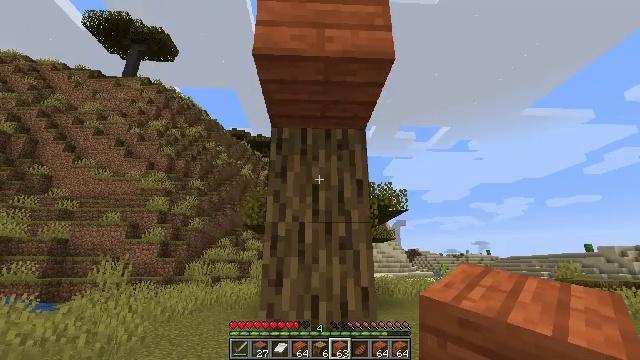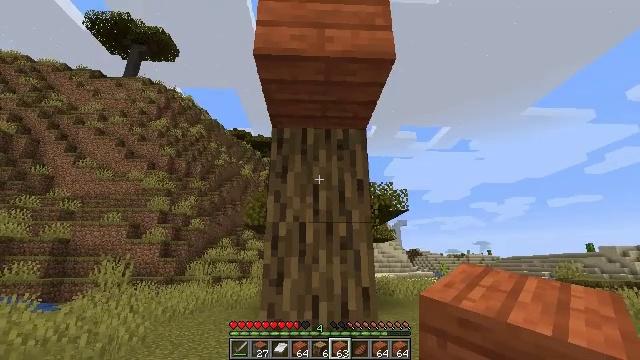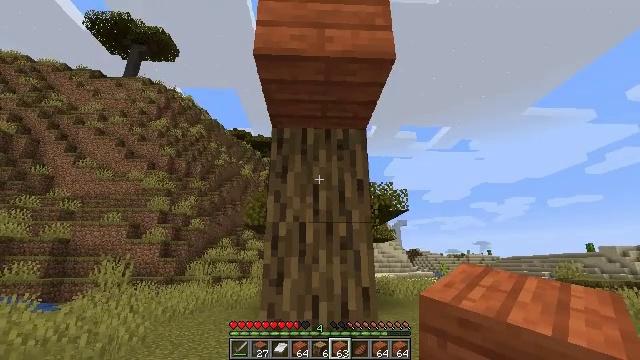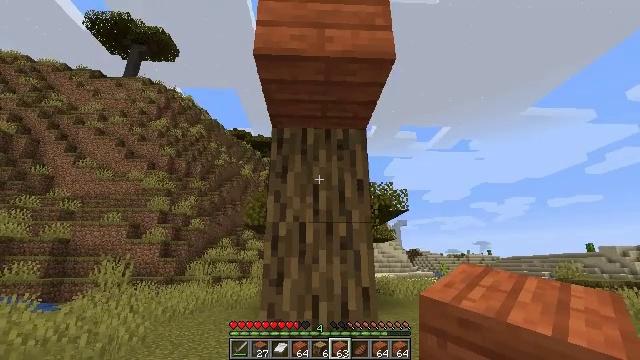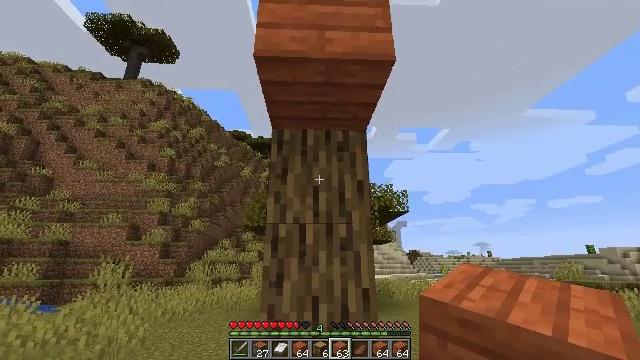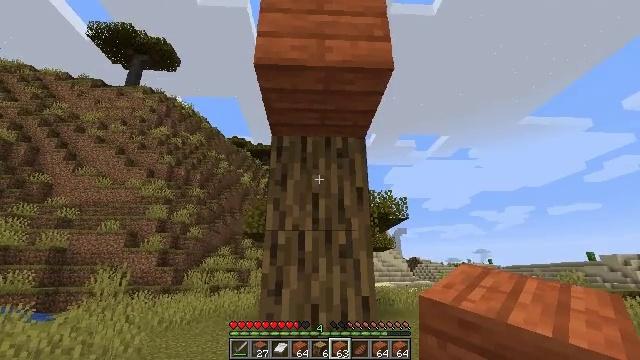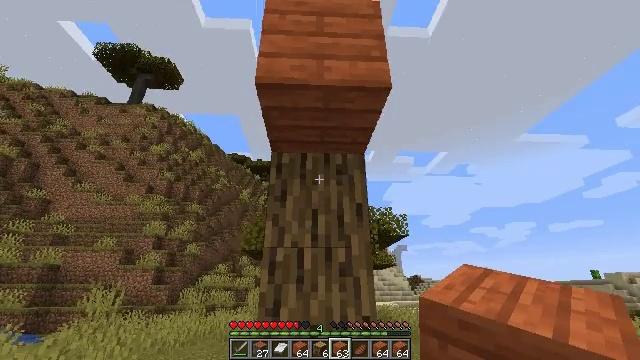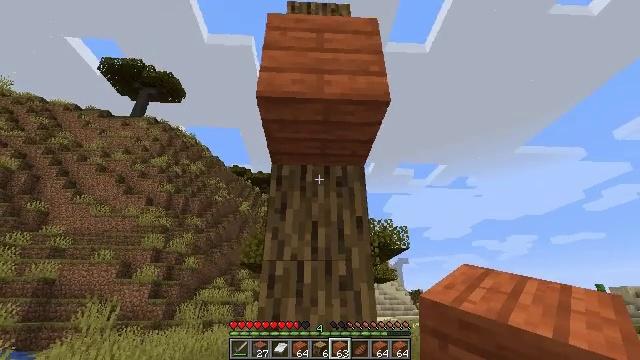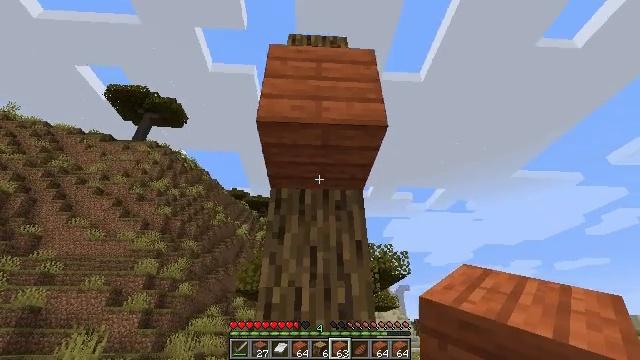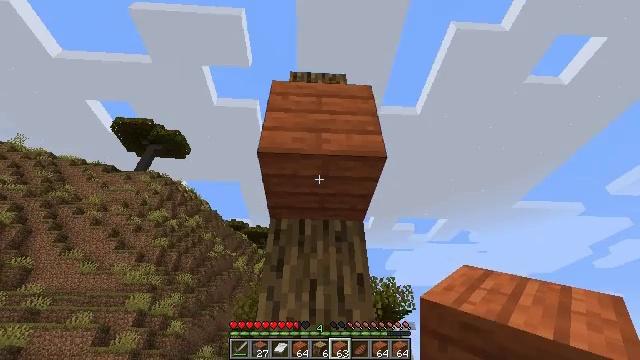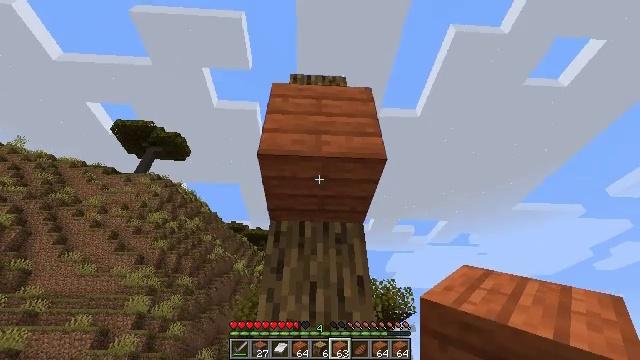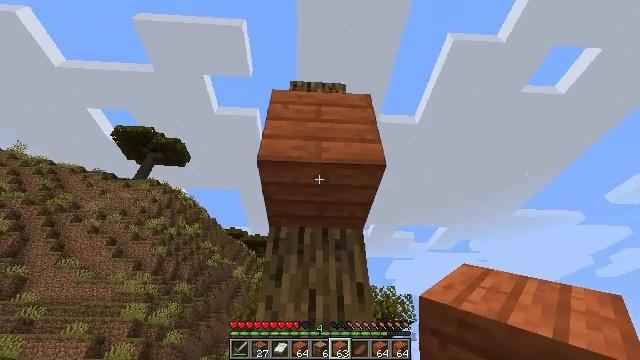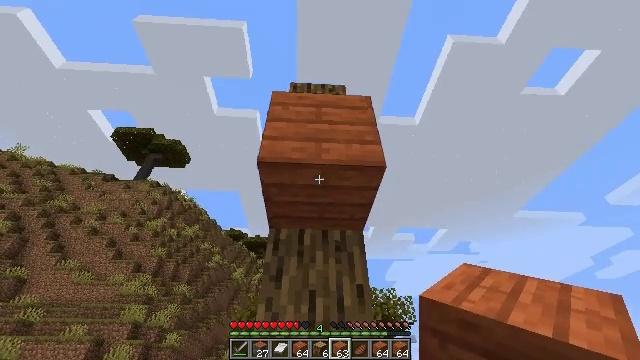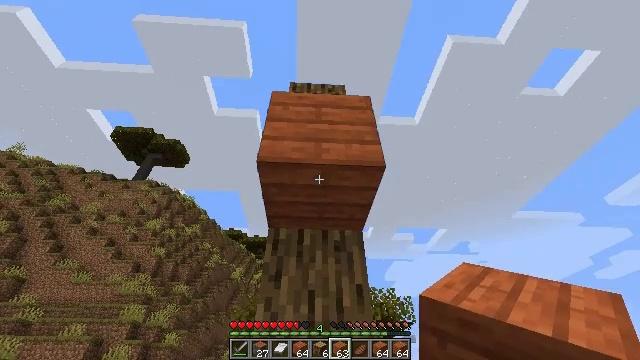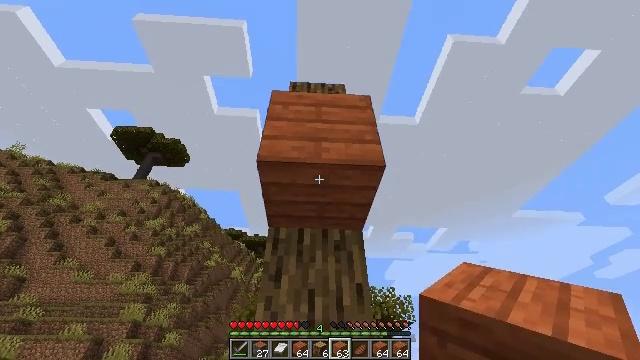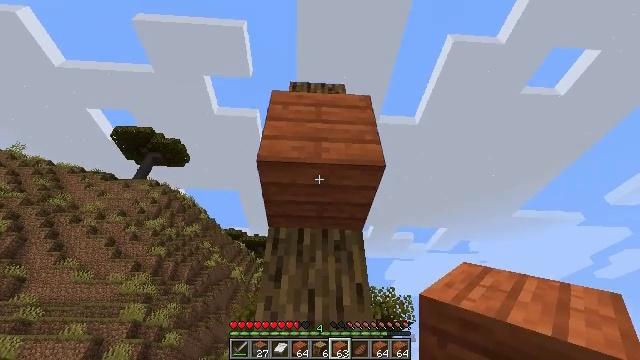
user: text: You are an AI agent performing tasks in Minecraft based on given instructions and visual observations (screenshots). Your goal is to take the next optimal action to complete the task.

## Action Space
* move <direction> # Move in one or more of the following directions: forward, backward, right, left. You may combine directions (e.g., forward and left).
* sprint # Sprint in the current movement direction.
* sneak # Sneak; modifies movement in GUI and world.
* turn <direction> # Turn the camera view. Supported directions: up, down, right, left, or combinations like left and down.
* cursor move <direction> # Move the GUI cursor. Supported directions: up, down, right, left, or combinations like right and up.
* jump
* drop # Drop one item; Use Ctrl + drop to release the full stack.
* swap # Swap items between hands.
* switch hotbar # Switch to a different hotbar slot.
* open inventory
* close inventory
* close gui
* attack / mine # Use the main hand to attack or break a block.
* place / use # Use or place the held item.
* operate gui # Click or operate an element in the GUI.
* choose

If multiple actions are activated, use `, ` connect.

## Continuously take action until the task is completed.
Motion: motion action
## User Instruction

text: Break the existing acacia planks.
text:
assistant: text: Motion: no_op
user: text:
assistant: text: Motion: no_op
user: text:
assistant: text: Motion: no_op
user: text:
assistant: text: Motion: no_op
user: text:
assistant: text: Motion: turn up
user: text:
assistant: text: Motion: turn up
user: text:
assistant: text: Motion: turn up
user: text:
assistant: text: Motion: turn up
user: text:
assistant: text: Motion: turn up
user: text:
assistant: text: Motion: no_op
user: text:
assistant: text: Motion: turn up
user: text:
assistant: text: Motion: no_op
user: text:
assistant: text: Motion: no_op
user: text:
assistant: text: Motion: no_op
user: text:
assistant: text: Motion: no_op
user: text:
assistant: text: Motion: attack / mine
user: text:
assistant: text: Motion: attack / mine
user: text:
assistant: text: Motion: attack / mine
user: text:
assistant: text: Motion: attack / mine
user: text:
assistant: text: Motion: attack / mine
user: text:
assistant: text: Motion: attack / mine
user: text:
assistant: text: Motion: attack / mine
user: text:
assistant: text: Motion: attack / mine
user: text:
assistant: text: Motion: attack / mine
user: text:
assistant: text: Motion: attack / mine
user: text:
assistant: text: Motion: attack / mine
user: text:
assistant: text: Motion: attack / mine
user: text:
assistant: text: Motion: attack / mine
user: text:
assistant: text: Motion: attack / mine
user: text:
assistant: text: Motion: attack / mine